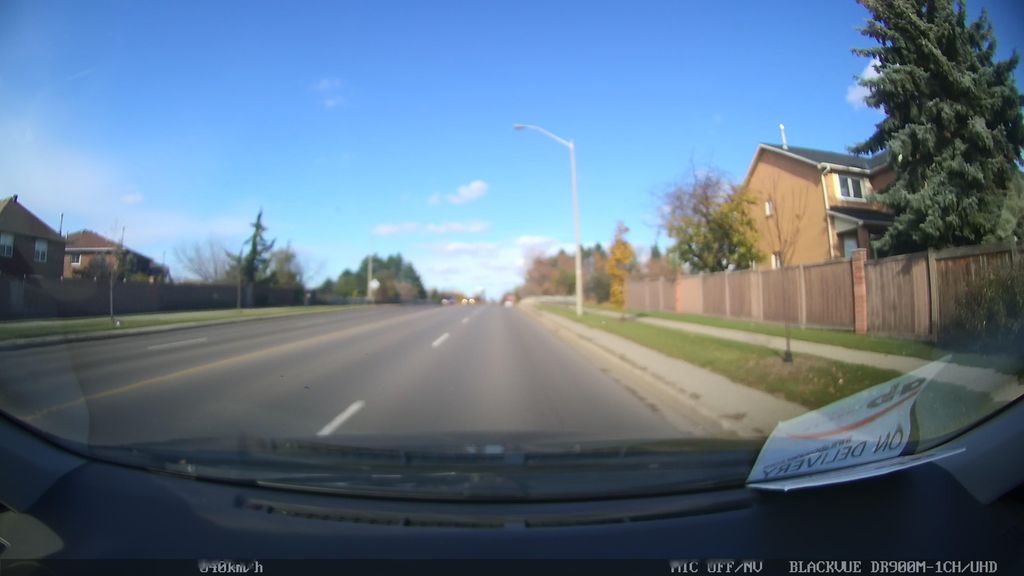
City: toronto